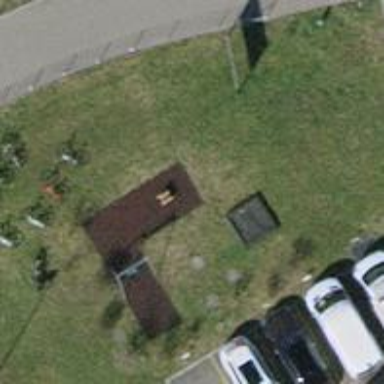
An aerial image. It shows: Playground with springy equipment.